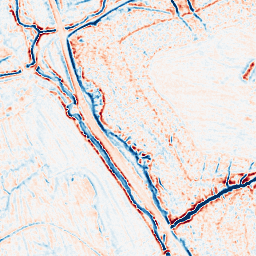
Category: edge_preserving
Decomposition family: bilateral
Decomposition parameters: d: 9
sigma_color: 100
sigma_space: 150
Upsampling method: cubic_mitchell
Upsampling parameters: scale: 2
Upsampling scale: 2